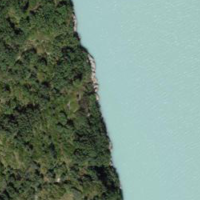
EUNIS habitat code: 26
Species observed at this site:
Aglais urticae
Marmota marmota